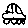
Label: car